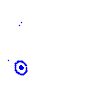
Particle: electron